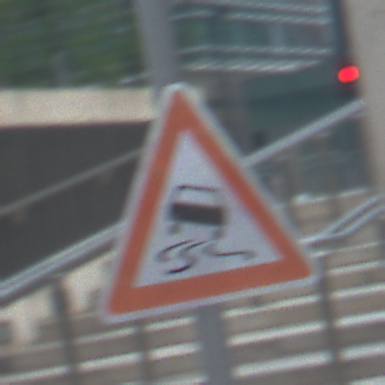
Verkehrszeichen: SchleuderOderRutschgefahr
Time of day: MorningAfternoon
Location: Outdoor (Urban)
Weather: PartlyCloudy
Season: NotSpecified
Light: Natural